Aerial crown-view tile of a tropical tree (Barro Colorado Island, Panama), acquired 20240813:
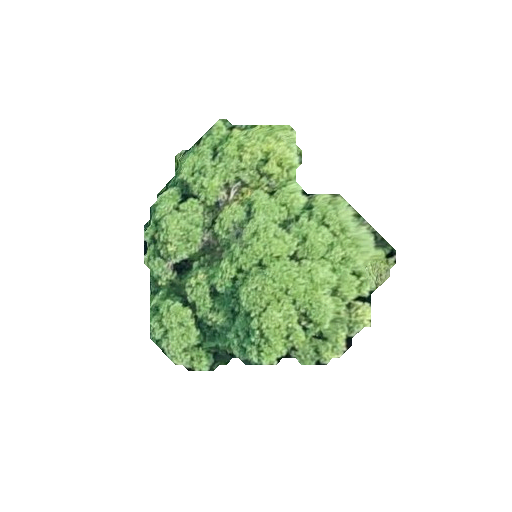
Species: Aspidosperma desmanthum
GBIF accepted scientific name: Aspidosperma desmanthum
Crown area: 67.229 m²